Question: I want to search for the citation using below query. After searching, I print it, it shows the results with nested list. And I want to get the number after 'citedby'.
If I copy the result and store it in variable,the program works. But if I directly store in the variable, the program doesn't work. Please help me to get the number after citation and store it into DB. And the number is changing every time.Help friends. I am new to python. Attached the search result below.

'''
#!C:/Python27/python
from os import *
from cgi import *
import scholarly
import re
print "content-type: text/html
"
search_query = scholarly.search_pubs_query('Three options for citation tracking: Google Scholar, Scopus and Web of Science')
author = next(search_query).fill()
print author
lst = author
if lst.has_key("citedby"):
print lst['citedby']
'''
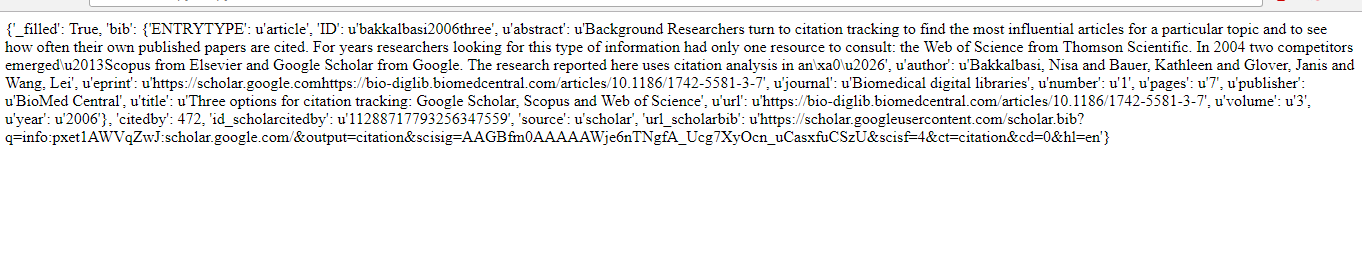
Answer: The 'author' object in this case is not a dictionary, nor list, but a 'scholarly.Publication' object. This is because you have used the search__query 'scholarly' method. So you can just reference its attribute.
'''
Python 3.6.1 (v3.6.1:69c0db5, Mar 21 2017, 17:54:52) [MSC v.1900 32 bit (Intel)] on win32
Type "help", "copyright", "credits" or "license" for more information.
>>> import scholarly
>>> search_query = scholarly.search_pubs_query('Three options for citation tracking: Google Scholar, Scopus and Web of Science')
>>> author = next(search_query).fill()
>>> type(author)
<class 'scholarly.Publication'>
>>> vars(author).keys() # builtin vars will return a dictionary, so just show the keys
dict_keys(['bib', 'source', 'citedby', 'id_scholarcitedby', 'url_scholarbib', '_filled'])
>>> author.citedby
473
'''
If you want an author, then you'll need to use 'scholarly.search_author'.